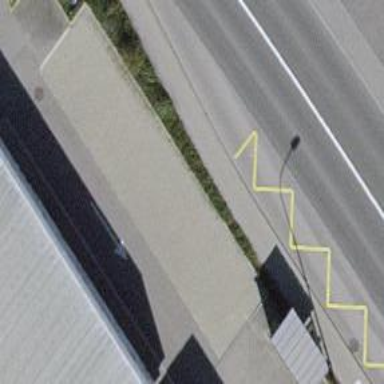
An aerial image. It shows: Sidewalk with public transport platform.